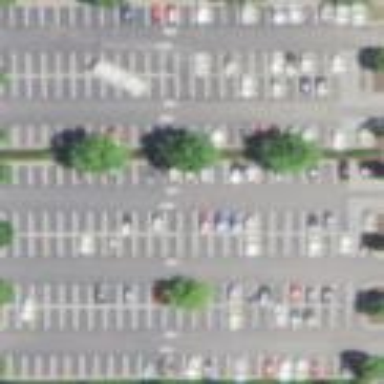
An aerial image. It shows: Parking area with surface.